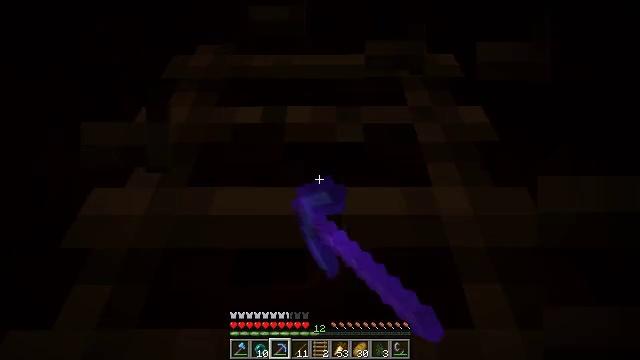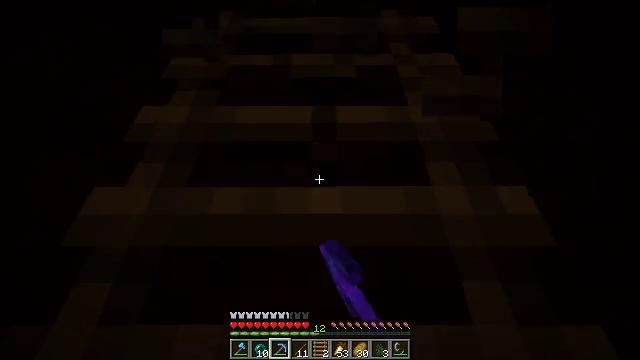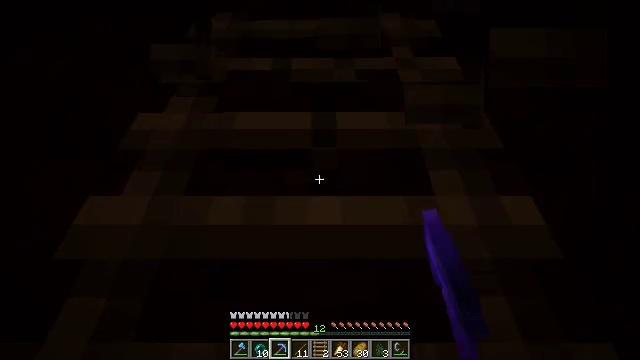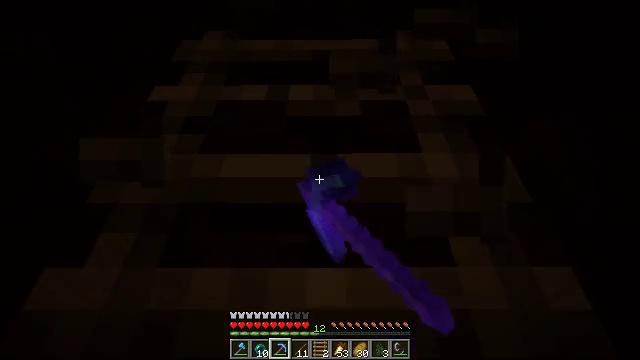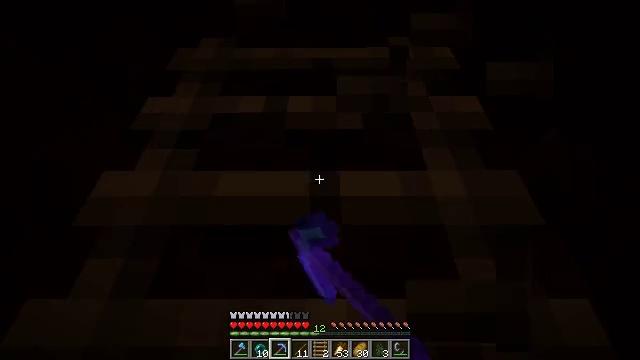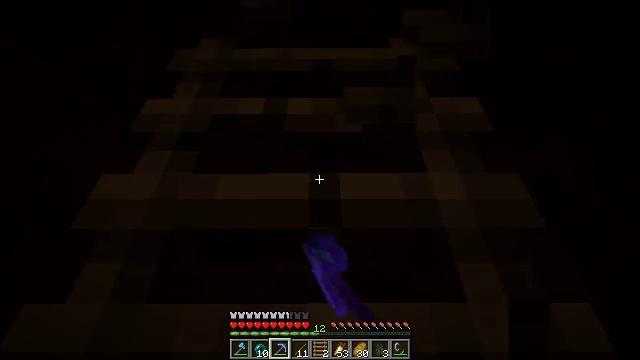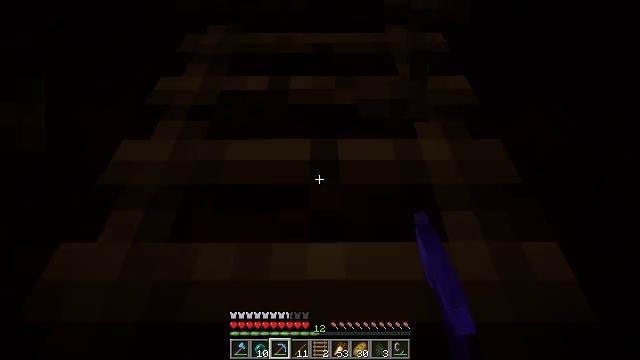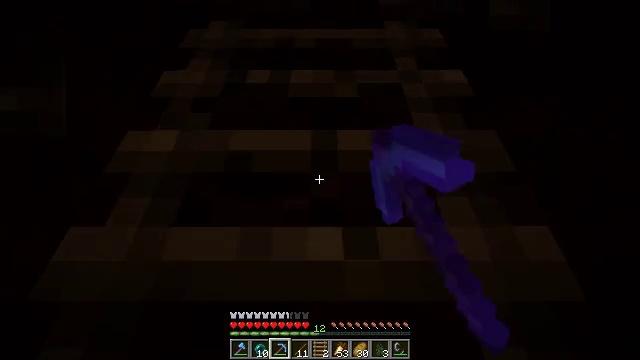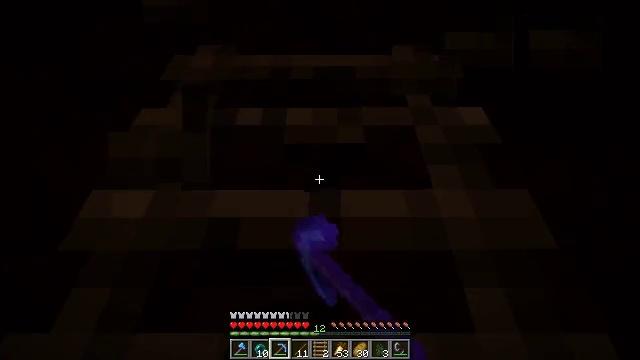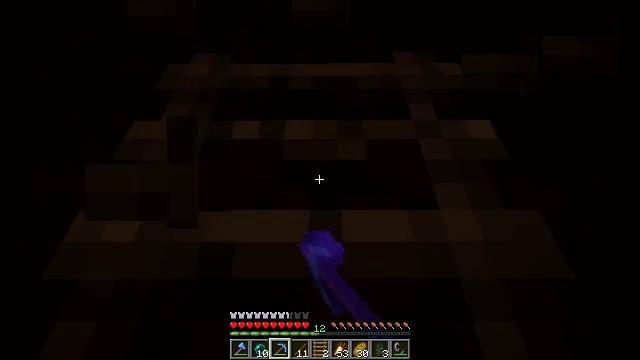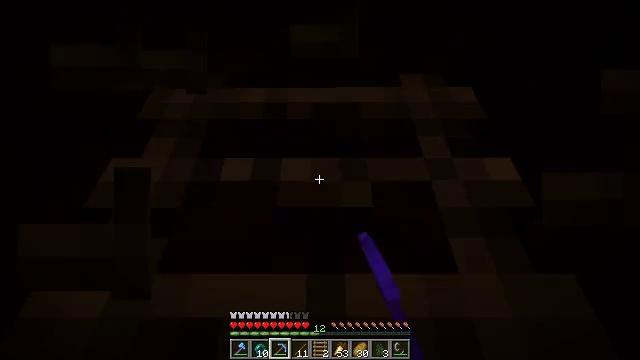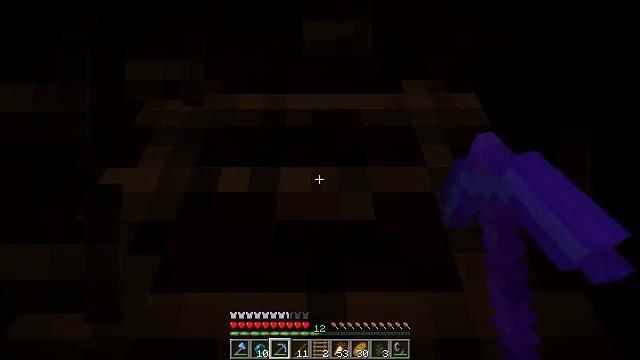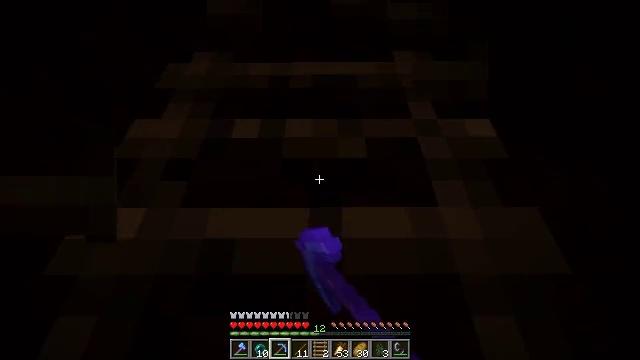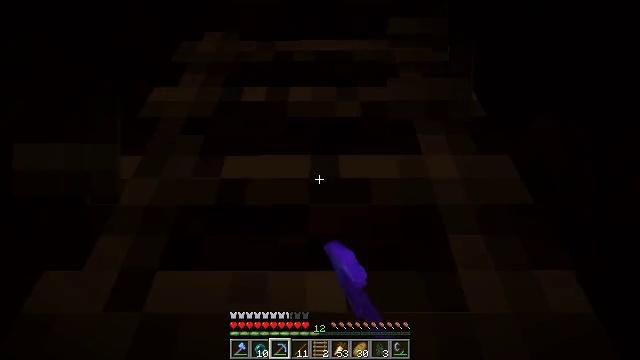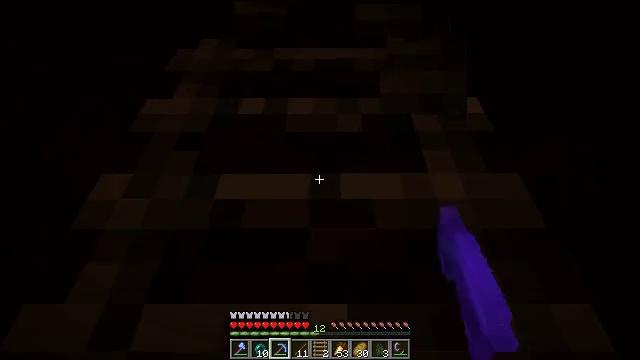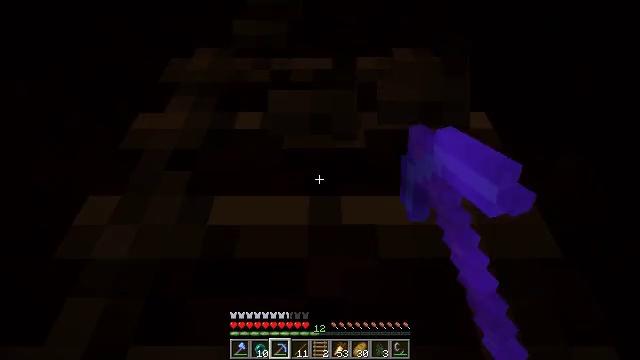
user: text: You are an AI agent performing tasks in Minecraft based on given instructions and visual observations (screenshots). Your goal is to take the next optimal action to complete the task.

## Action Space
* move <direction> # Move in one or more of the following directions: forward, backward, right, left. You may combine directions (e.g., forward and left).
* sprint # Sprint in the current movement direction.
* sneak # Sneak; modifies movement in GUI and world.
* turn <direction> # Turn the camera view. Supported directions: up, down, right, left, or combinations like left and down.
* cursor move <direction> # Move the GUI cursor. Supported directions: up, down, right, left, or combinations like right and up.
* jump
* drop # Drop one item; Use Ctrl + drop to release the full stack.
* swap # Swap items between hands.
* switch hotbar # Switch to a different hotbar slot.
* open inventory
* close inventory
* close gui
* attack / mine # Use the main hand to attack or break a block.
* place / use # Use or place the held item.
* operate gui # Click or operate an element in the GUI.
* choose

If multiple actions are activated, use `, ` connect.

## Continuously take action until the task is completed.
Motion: motion action
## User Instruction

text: Disassemble the ladder.
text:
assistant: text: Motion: move forward, attack / mine
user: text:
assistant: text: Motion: move forward, attack / mine
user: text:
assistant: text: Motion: attack / mine
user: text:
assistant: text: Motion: attack / mine
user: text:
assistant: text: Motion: attack / mine
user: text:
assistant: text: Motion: move forward, attack / mine
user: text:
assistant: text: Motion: move forward, attack / mine
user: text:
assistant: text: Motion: move forward, attack / mine
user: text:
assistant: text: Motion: attack / mine
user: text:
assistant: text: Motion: attack / mine
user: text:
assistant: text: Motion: attack / mine
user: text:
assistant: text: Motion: attack / mine
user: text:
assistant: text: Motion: move forward, attack / mine
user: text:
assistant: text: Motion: move forward, attack / mine
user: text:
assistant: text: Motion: move forward, attack / mine
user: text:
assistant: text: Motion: move forward, attack / mine
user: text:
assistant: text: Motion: attack / mine
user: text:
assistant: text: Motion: attack / mine
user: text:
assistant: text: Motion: attack / mine
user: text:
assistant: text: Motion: attack / mine
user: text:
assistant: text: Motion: move forward, attack / mine
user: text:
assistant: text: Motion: move forward, attack / mine
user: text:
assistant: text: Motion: move forward, attack / mine
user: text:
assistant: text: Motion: attack / mine
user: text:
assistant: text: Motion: attack / mine
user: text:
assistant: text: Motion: attack / mine
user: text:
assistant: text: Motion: move forward, attack / mine
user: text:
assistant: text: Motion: move forward, attack / mine
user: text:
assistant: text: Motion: attack / mine
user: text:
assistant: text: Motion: attack / mine